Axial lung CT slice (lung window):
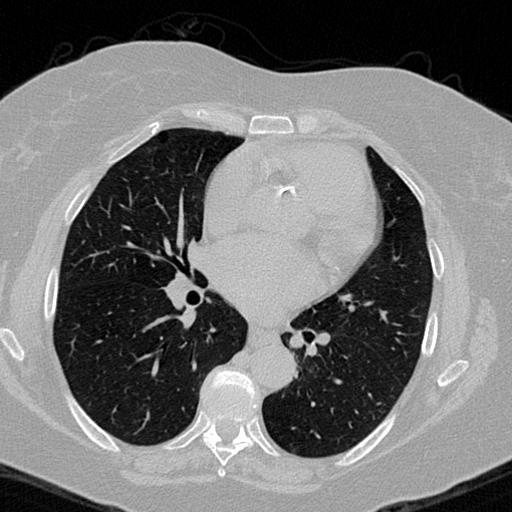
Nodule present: no